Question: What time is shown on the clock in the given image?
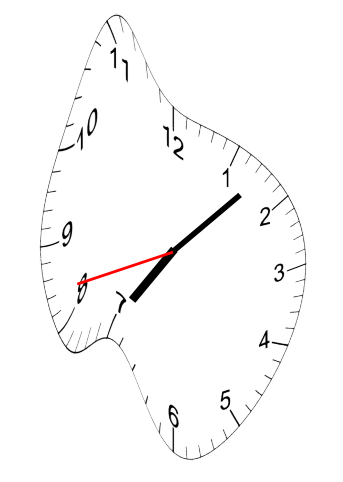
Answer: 07:07:42